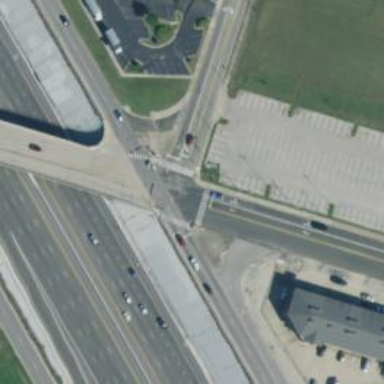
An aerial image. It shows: Secondary road with asphalt surface and frontage road.